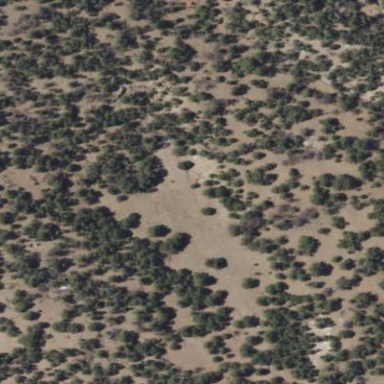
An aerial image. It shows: Area covered in scrub vegetation.